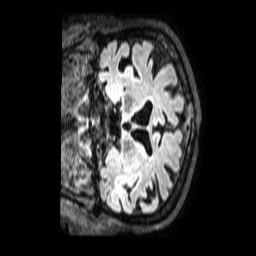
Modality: FLAIR
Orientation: coronal
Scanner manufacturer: philips
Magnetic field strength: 3 T
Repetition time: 4.8 s
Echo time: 0.2798 s